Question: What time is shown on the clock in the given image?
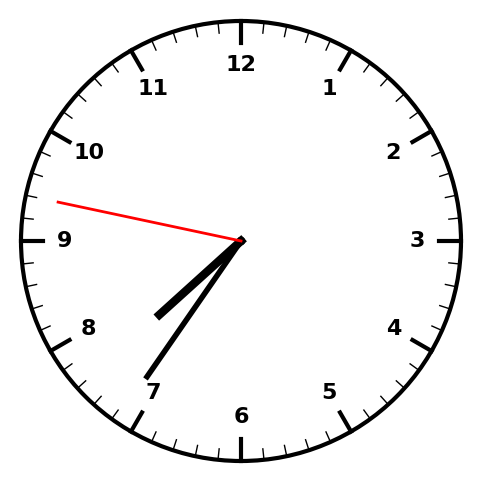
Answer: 07:35:47